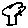
Label: tree